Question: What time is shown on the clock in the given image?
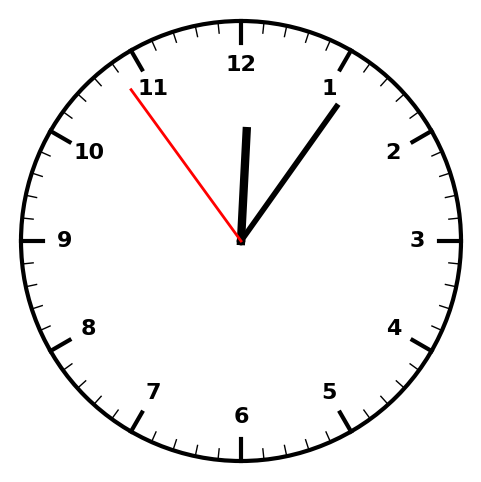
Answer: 12:05:54